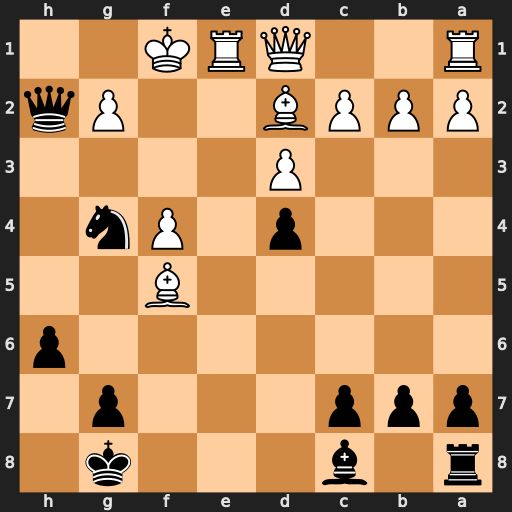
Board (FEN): r1b3k1/ppp3p1/7p/5B2/3p1Pn1/3P4/PPPB2Pq/R2QRK2
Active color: b
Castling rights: -
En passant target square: -
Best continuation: Qh1+ Ke2 Qxg2#